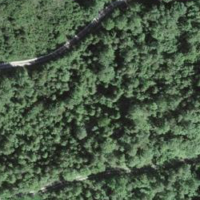
EUNIS habitat code: 43
Species observed at this site:
Convallaria majalis
Viola riviniana
Cypripedium calceolus